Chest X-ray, PA view. Patient: 55 years old, sex F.
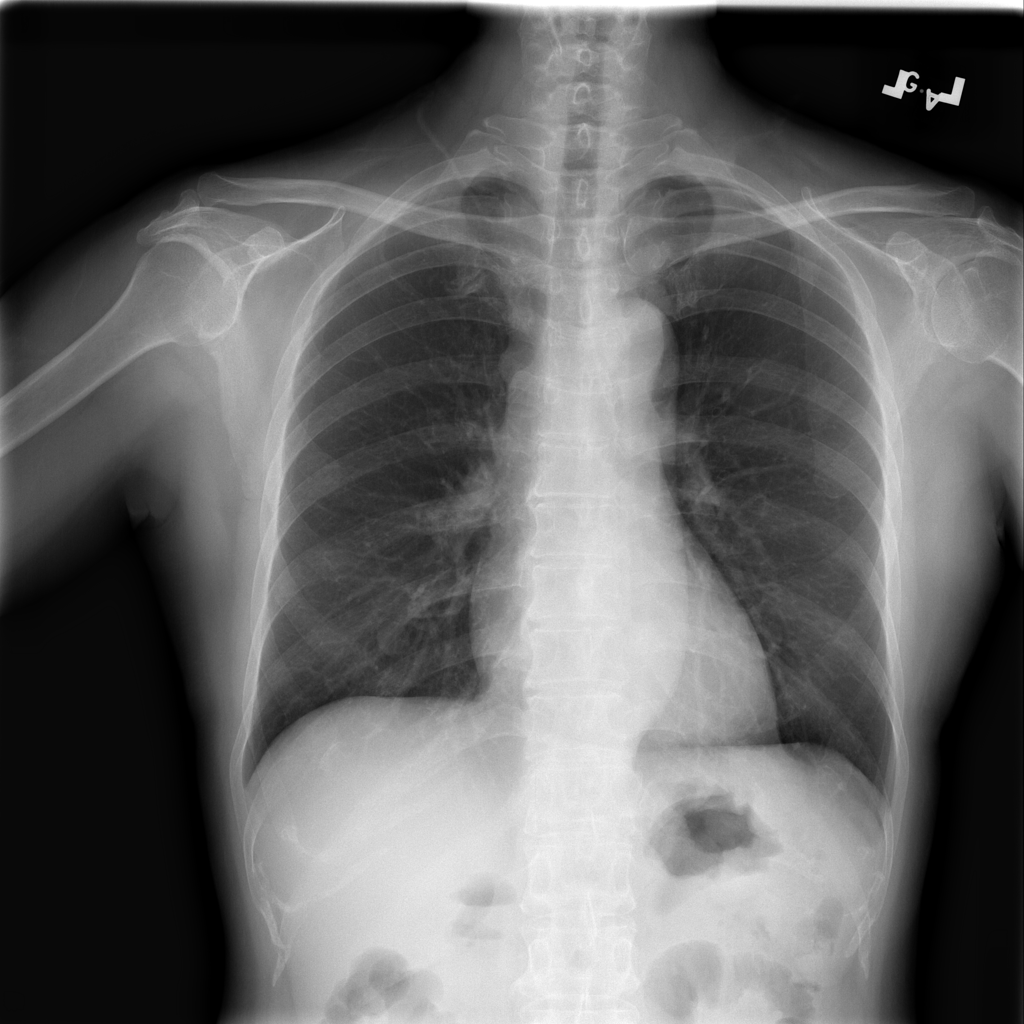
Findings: No Finding